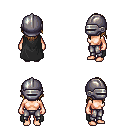
a pixel art fantasy rpg character, female body template, human, light skin, black cape, metal pants, blonde long hairstyle, metal helm, four views (front, back, left, right), 2x2 character sprite sheet, small pixel art, hard edges, no anti-aliasing